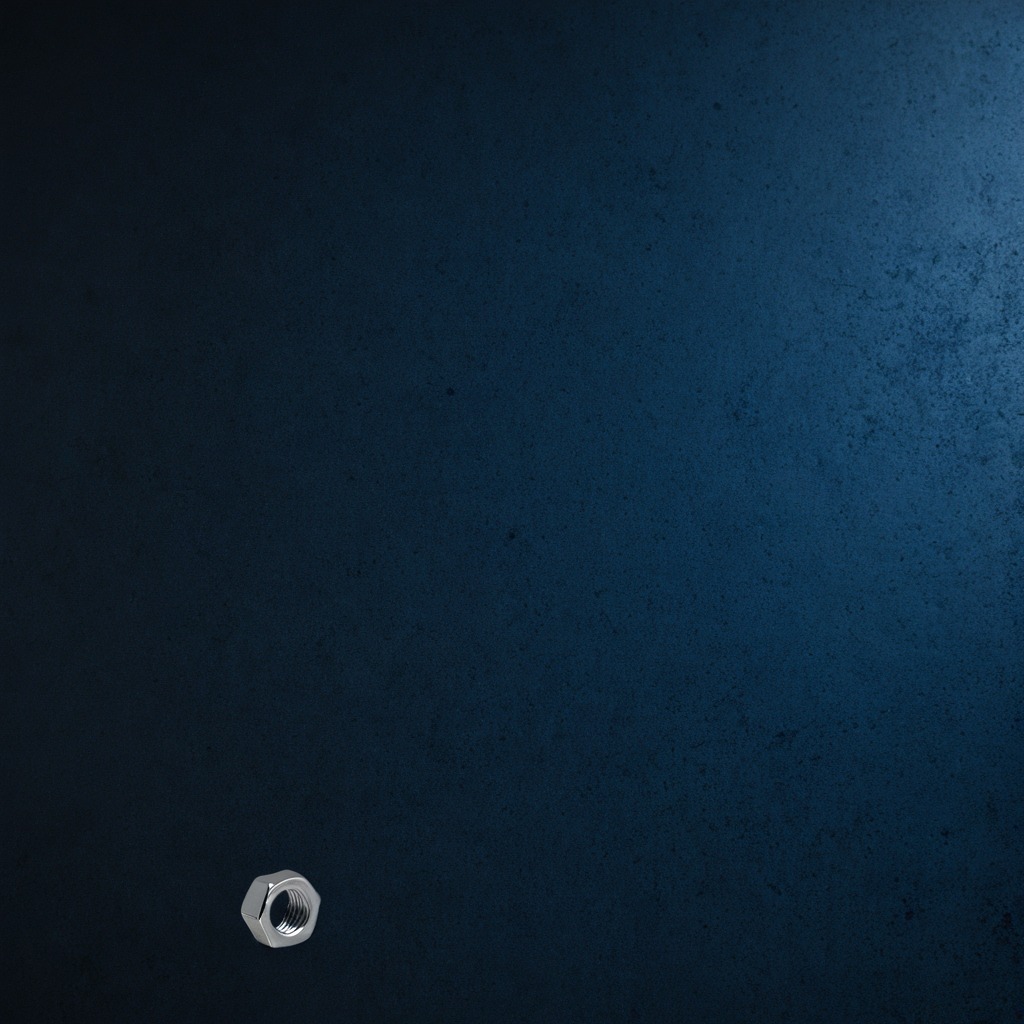
A metal nut is lying on the granite tabletop.